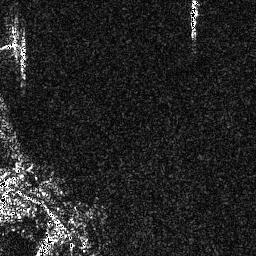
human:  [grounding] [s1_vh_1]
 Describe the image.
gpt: In the satellite image, there is  <ref>1 medium ship </ref> <box>[[6, 12, 10, 31, 0]]</box> located at top left,  <ref>1 small ship </ref> <box>[[73, 0, 76, 15, 0]]</box> located at top right.